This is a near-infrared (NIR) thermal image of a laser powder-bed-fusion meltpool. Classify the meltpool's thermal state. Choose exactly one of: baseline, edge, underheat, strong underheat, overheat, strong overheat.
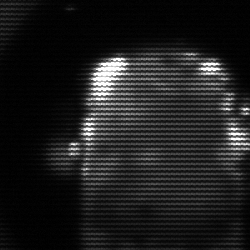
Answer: baseline